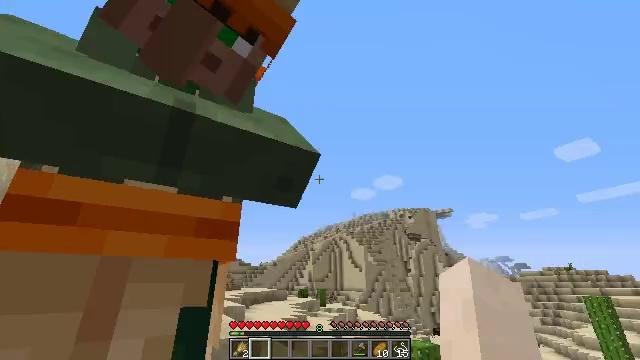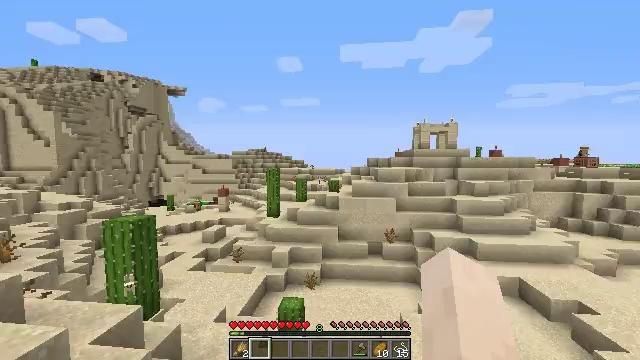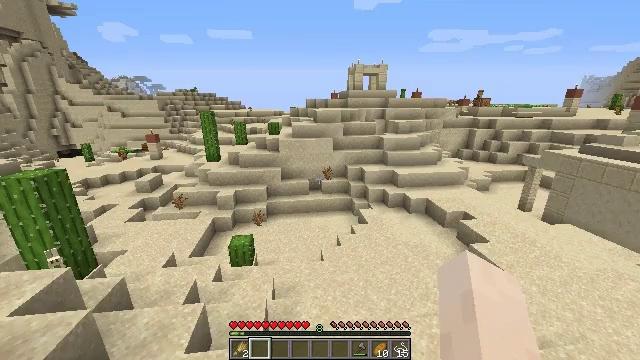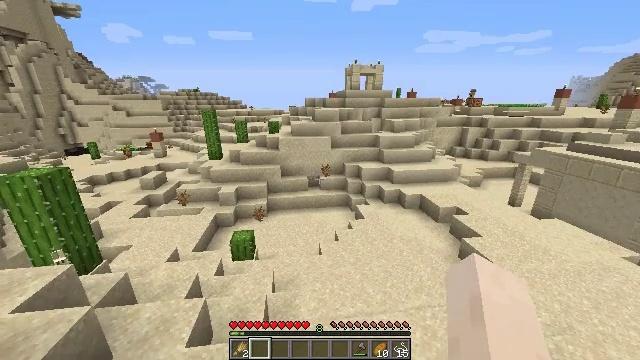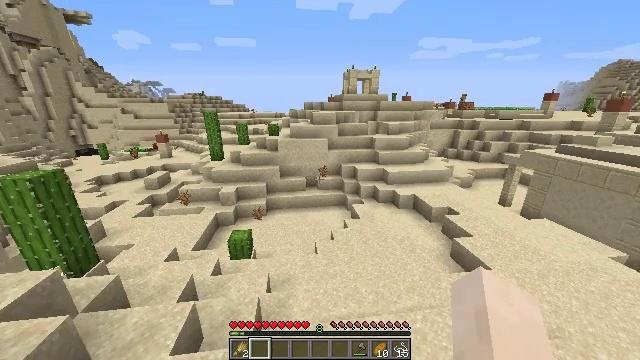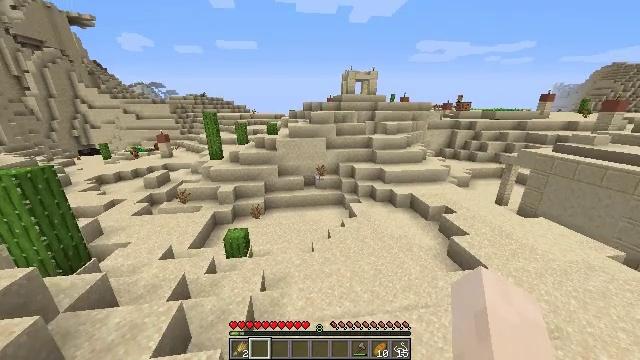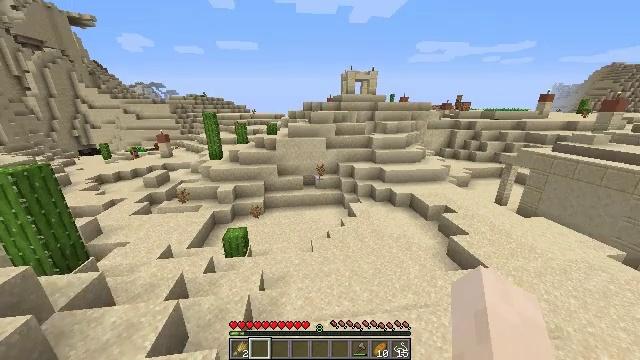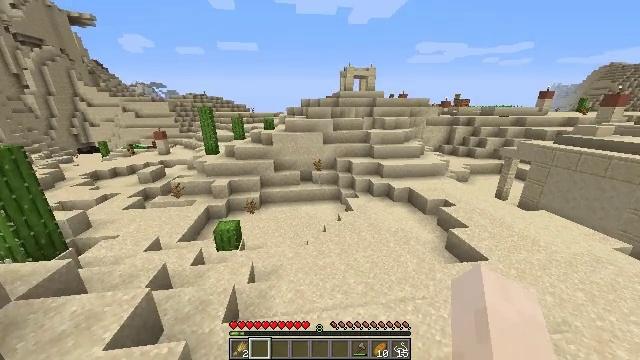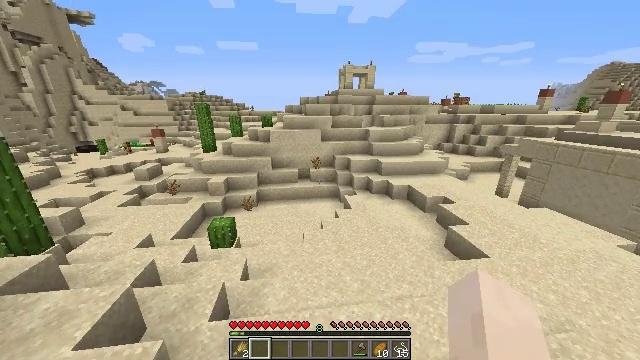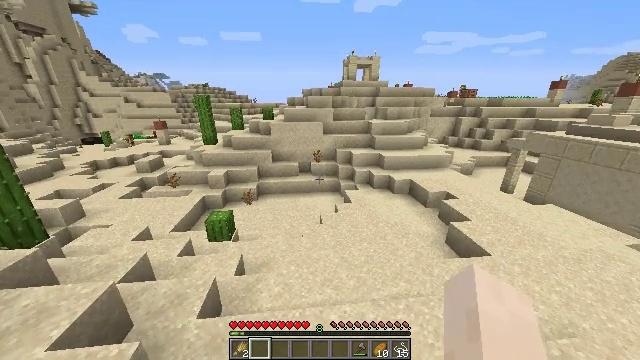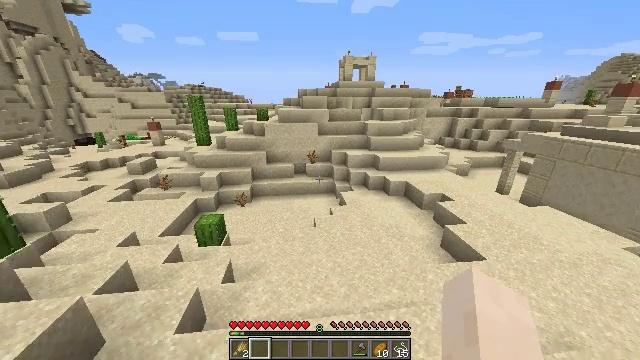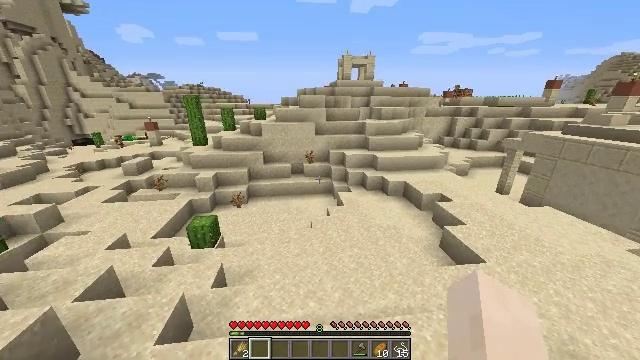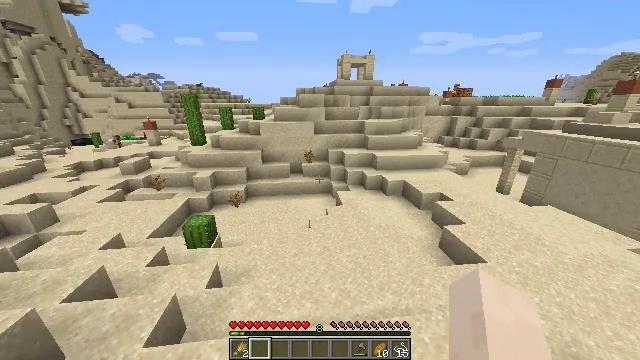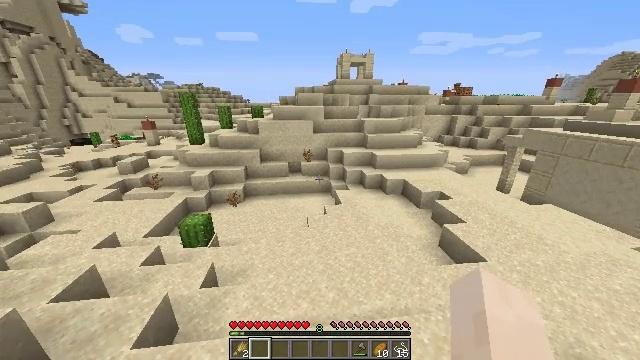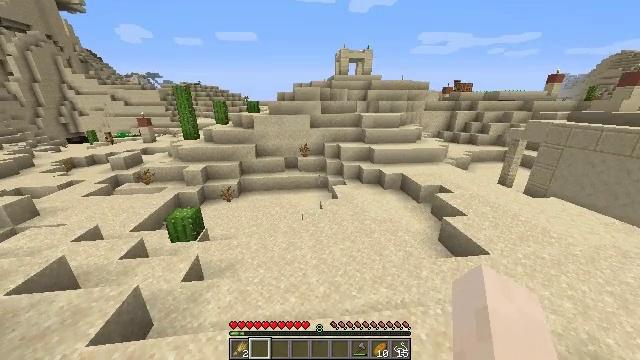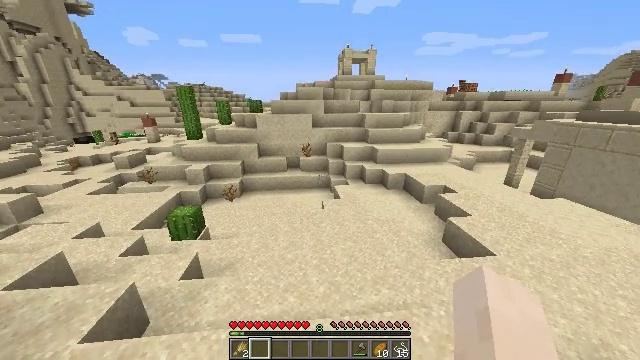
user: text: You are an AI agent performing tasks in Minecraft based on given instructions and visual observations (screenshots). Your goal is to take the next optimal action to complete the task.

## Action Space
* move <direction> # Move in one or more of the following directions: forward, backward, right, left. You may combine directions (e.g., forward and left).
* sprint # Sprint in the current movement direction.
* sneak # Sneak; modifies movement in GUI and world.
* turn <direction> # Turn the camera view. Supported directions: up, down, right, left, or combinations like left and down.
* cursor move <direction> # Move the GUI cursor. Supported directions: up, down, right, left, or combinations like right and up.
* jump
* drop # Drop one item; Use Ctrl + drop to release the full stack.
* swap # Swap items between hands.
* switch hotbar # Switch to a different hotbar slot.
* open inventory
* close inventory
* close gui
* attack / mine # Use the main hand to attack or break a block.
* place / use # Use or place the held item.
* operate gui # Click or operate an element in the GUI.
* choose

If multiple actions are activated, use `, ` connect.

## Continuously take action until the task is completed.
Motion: motion action
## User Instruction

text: Open the furnace to cook rabbit.
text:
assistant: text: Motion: move forward, sprint, turn right and down
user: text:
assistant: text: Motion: move forward and move right, sprint, turn right and down
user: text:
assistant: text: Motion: move forward and move right, sprint
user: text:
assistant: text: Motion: move forward and move right, sprint
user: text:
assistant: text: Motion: move forward and move right, sprint
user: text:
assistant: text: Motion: move forward and move right, sprint
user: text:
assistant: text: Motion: move forward and move right, sprint
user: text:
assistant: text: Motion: move forward and move right, sprint
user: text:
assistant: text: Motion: move forward and move right, sprint, turn left and down
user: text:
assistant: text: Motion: move forward and move right, sprint
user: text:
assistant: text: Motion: move forward and move right, sprint
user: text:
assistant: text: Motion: move forward and move right, sprint
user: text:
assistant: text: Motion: move forward and move right, sprint
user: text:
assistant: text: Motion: move forward and move right, sprint
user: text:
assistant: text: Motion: move forward and move right, sprint
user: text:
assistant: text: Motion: move forward and move right, sprint
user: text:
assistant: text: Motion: move forward and move right, sprint
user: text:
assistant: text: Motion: move forward and move right, sprint
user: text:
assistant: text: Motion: move forward and move right, sprint
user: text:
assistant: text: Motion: move forward and move right, sprint
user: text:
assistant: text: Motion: move forward and move right, sprint
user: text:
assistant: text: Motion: move forward and move right, sprint
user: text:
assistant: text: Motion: move forward and move right, sprint
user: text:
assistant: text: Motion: move forward and move right, sprint
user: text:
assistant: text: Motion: move forward and move right, sprint
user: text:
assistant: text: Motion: move forward and move right, sprint
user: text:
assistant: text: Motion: move forward and move right, sprint
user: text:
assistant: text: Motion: move forward and move right, sprint
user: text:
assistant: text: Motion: move forward and move right, sprint
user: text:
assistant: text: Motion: move forward and move right, sprint